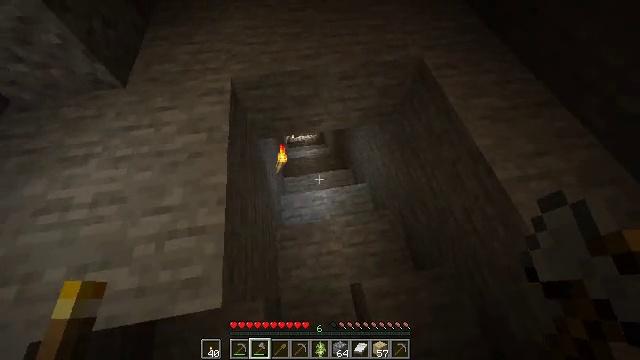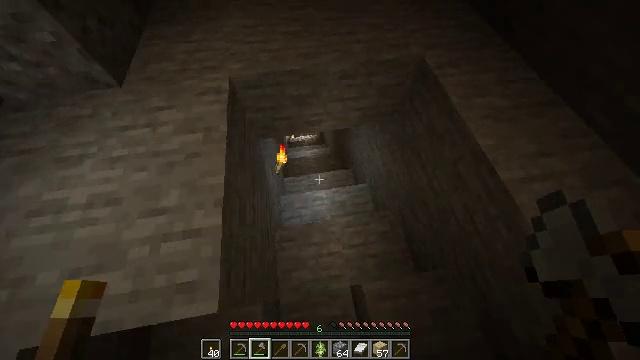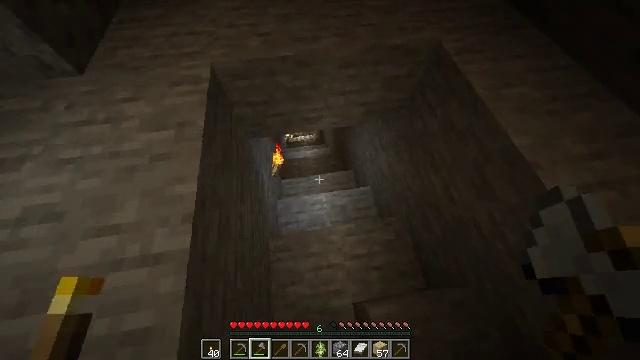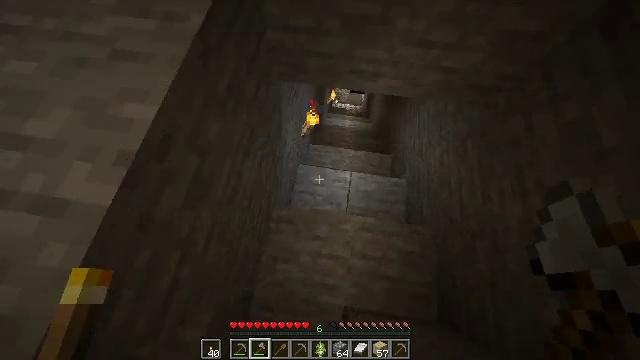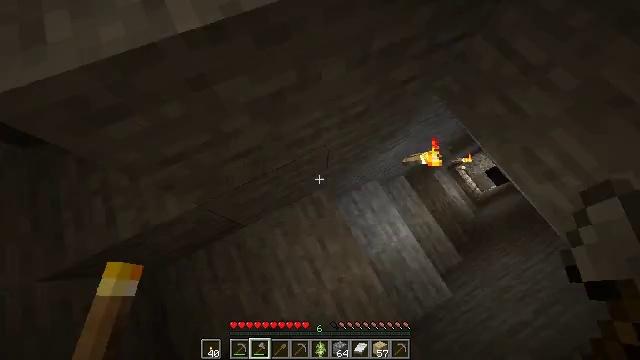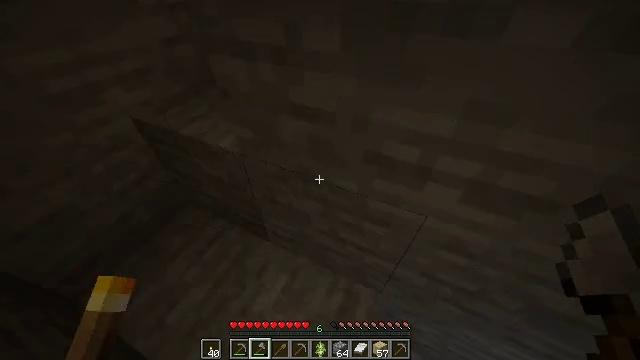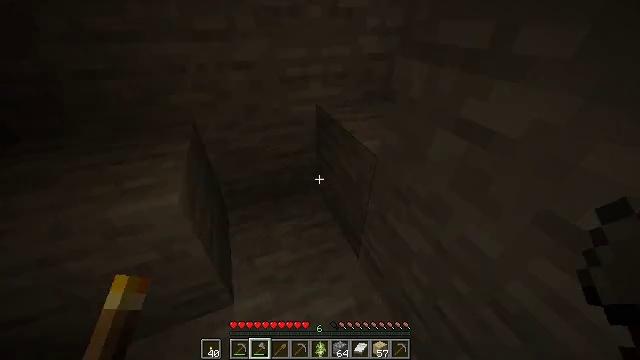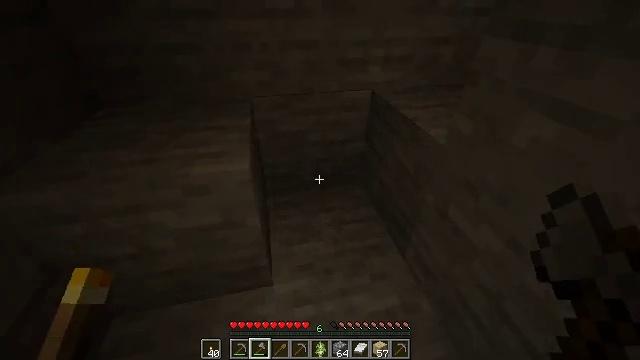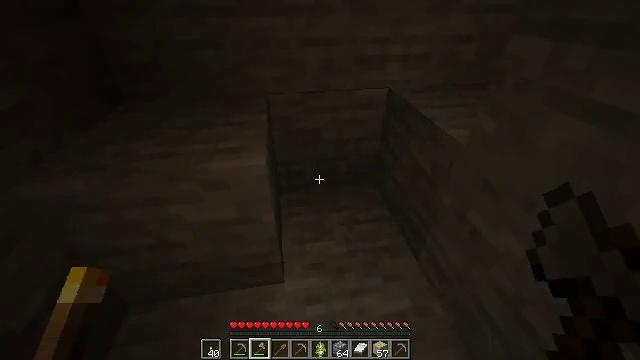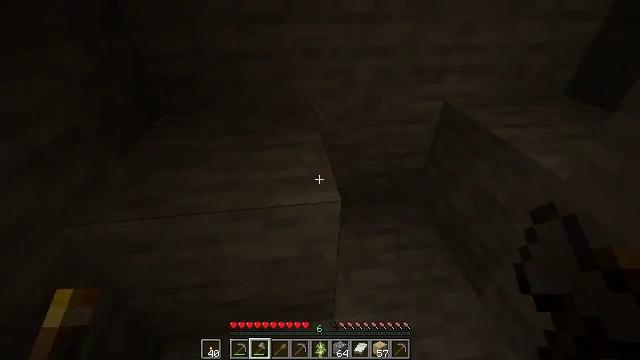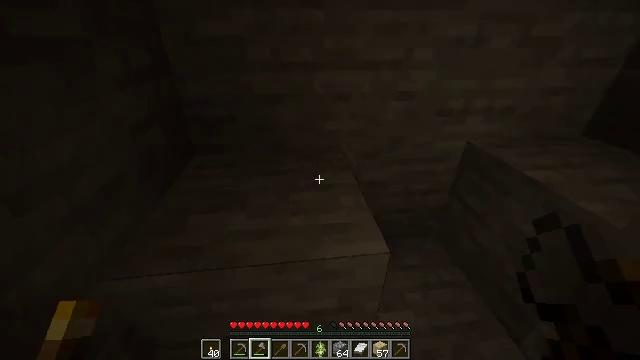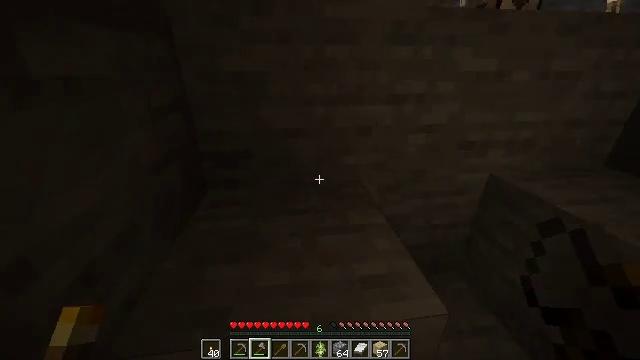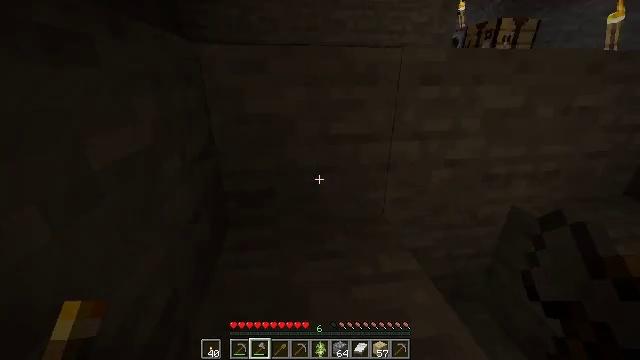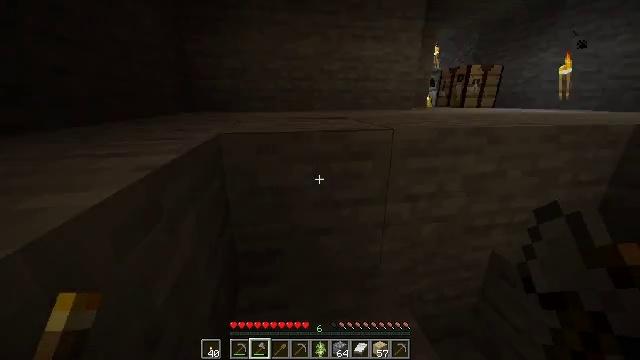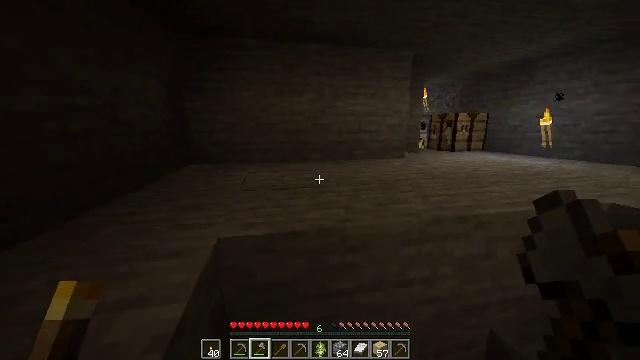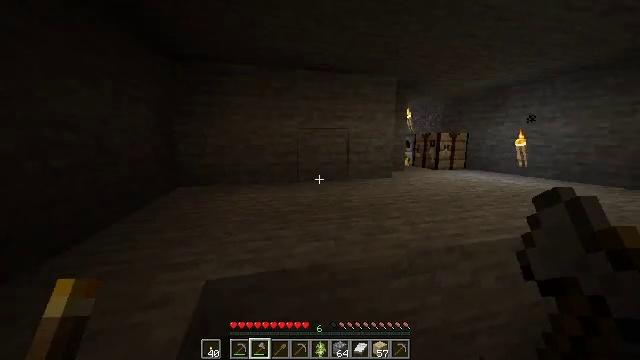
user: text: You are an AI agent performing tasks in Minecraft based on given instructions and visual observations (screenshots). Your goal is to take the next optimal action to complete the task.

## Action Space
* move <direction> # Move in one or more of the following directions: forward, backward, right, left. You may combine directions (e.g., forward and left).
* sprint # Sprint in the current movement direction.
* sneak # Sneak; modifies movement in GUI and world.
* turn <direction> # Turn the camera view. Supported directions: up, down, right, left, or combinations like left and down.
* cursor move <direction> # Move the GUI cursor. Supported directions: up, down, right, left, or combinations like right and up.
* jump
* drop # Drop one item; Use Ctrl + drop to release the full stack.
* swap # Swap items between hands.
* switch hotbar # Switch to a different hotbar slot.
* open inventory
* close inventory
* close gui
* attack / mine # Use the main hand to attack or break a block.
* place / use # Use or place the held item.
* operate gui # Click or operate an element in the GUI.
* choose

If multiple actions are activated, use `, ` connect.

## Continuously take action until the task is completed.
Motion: motion action
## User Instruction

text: Gather some birch planks.
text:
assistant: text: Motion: move forward, sprint
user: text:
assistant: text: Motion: move forward, sprint
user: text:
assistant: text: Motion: move forward, sprint, turn left and down
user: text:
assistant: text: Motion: move forward and move left, sprint, turn left
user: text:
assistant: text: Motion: move left, sprint, turn left and up
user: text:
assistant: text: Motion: move left, turn left and up
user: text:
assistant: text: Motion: move left, turn left
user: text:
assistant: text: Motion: move forward and move left, turn left
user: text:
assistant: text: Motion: move forward and move left, sprint, turn left
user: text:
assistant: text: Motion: move forward and move left, sprint, turn left and up
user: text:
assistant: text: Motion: move forward and move left, sprint, turn up
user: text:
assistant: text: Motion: move forward and move left, sprint, turn up, jump
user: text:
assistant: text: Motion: move forward and move left, sprint, turn right and up, jump
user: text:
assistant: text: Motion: move forward, sprint, turn right and up, jump
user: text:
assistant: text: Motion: move forward, sprint, turn right and up, jump
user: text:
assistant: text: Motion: move forward, sprint, turn right, jump
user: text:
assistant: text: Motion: move forward, sprint, turn right, jump
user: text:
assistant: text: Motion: move forward, sprint, turn right, jump
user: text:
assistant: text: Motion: move forward, sprint, turn right, jump
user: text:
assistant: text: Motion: move forward, sprint, jump
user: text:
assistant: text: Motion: move forward, sprint, jump
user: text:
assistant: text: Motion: move forward, sprint, turn left, jump
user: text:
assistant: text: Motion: move forward, sprint, jump
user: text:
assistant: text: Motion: move forward, sprint, turn left and down, jump
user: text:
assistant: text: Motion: move forward, sprint, turn left and up, jump
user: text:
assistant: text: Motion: move forward, sprint, turn left, jump
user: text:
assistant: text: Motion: move forward, sprint, turn left, jump
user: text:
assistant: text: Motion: move forward, sprint, turn left, jump
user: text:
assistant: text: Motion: move forward, sprint, turn left and up, jump
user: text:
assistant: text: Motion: move forward, sprint, turn left and up, jump